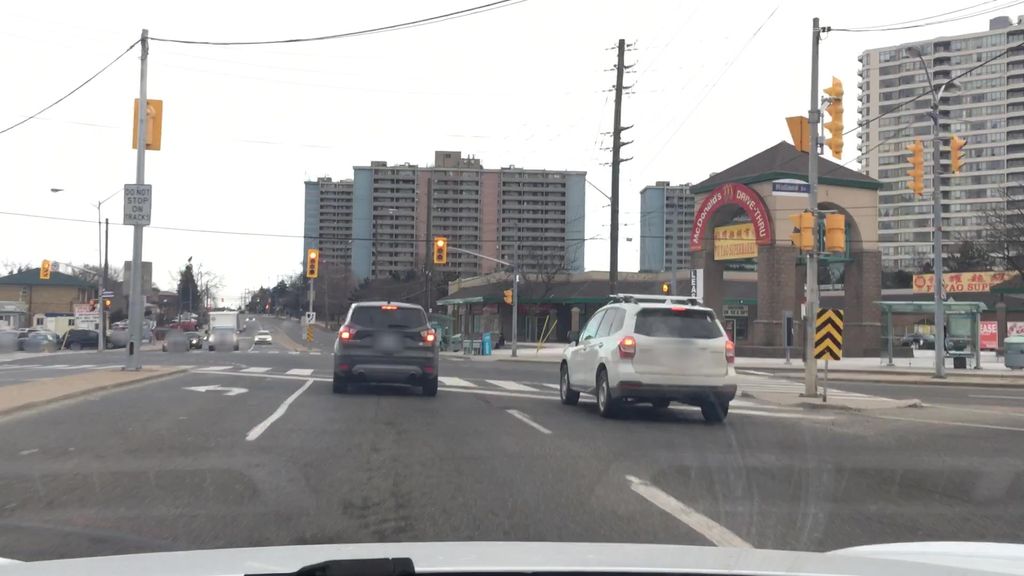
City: toronto